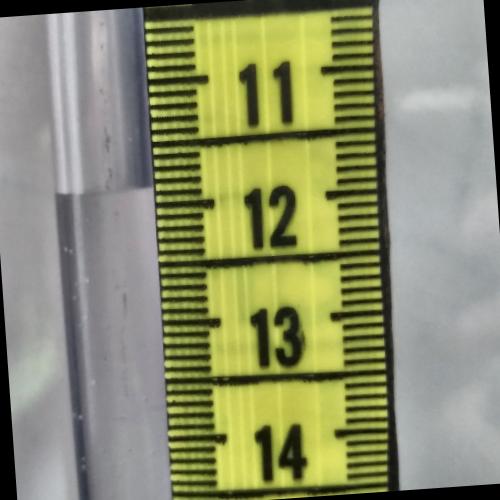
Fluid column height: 11.8 cm